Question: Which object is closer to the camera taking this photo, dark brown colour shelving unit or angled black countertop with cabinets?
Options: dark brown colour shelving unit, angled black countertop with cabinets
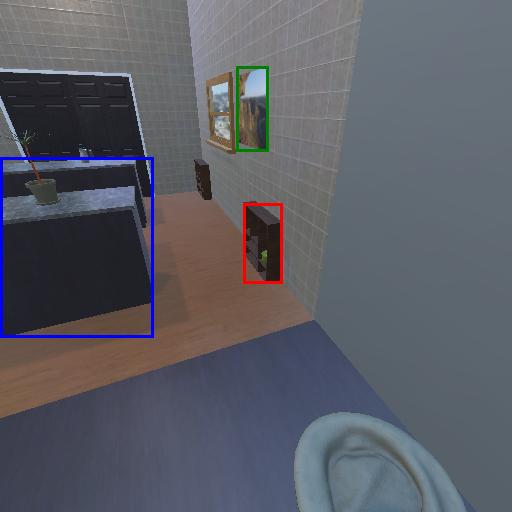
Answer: dark brown colour shelving unit